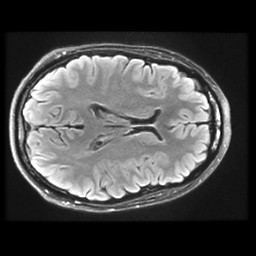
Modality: FLAIR
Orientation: axial
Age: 28
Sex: female
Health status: healthy
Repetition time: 12 s
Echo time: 0.09782 s